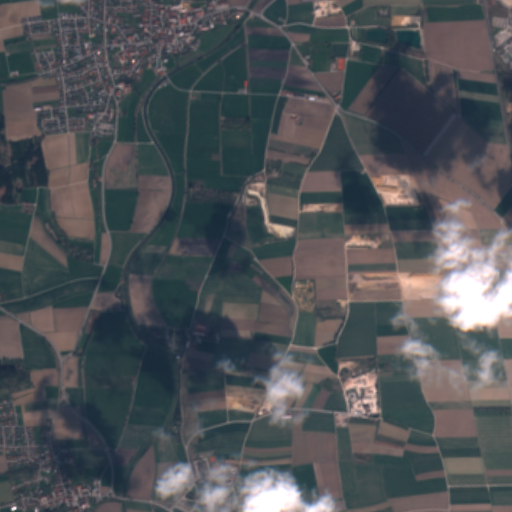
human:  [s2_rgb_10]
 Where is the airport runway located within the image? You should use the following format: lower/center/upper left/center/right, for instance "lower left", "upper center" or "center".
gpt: The airport runway is located in the center of the image.
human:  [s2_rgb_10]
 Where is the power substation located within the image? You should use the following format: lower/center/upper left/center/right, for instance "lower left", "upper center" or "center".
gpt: The power substation is located in the upper left of the image.
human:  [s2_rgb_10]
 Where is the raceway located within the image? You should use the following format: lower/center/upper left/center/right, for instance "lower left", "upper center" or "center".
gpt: The raceway is located in the center of the image.
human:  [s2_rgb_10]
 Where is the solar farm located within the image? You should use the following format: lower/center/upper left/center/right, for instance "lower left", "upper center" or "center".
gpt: The solar farm is located in the lower center of the image.
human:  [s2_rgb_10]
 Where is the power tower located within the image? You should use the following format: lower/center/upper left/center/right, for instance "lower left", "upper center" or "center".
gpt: There is no power tower in the image.